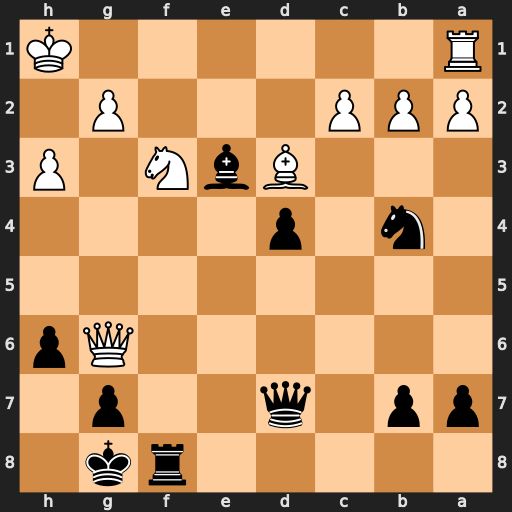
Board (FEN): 5rk1/pp1q2p1/6Qp/8/1n1p4/3BbN1P/PPP3P1/R6K
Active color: b
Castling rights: -
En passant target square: -
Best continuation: Nxd3 cxd3 Rxf3